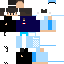
A male human skin with medium skin, wearing brown long hair dressed in a blue hoodie and black pants, featuring a closed mouth.